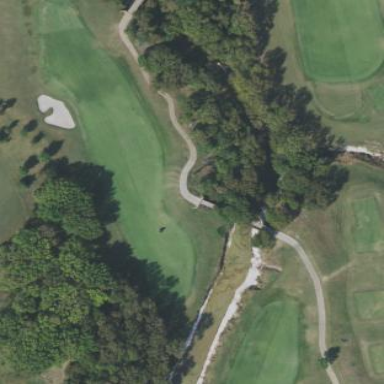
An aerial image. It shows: Golf fairway surrounded by grass.